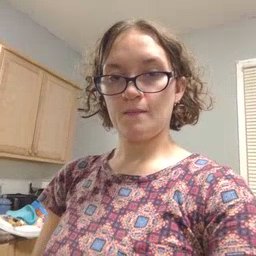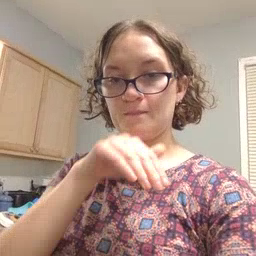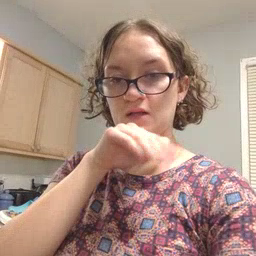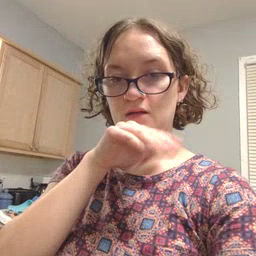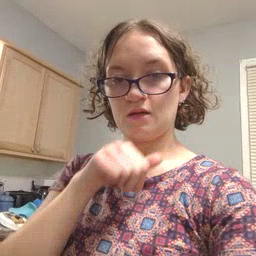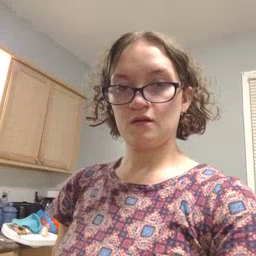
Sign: pig